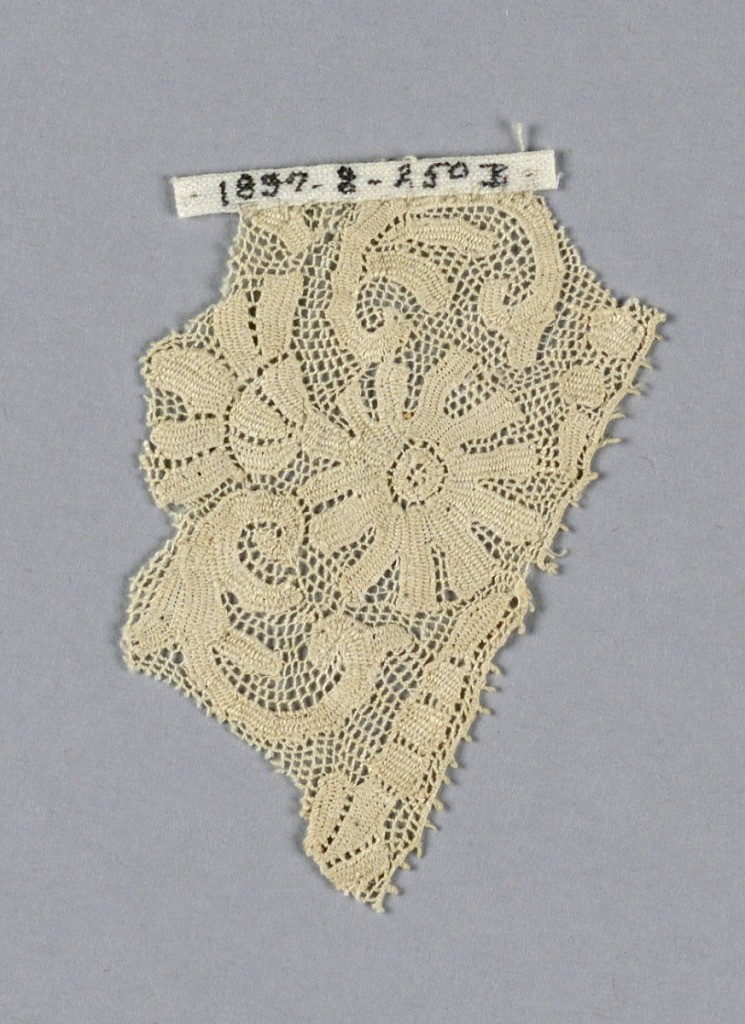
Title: Fragments
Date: ca. 1660
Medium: linen Technique: needle lace
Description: Fragments of closely-worked lace in a scroll and floral design.